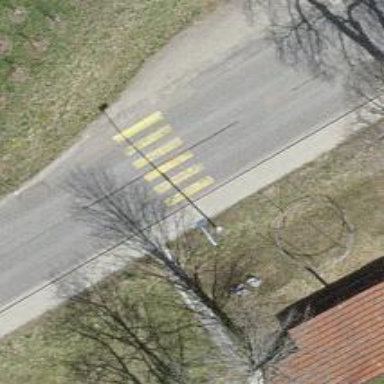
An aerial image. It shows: Uncontrolled zebra crossing on the road.